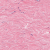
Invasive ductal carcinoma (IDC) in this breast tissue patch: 0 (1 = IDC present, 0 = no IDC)